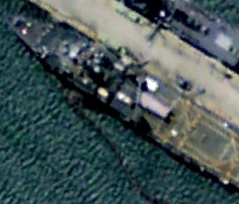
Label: combat